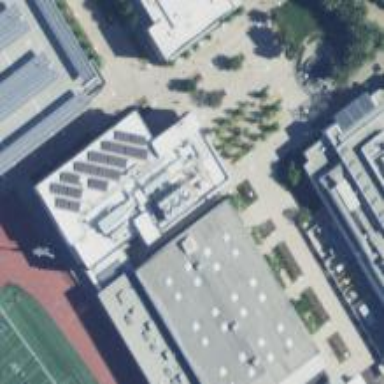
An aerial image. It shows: College building located within sports center.